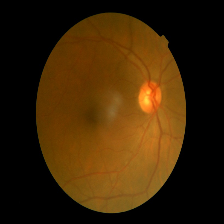
Diabetic retinopathy grade: Mild